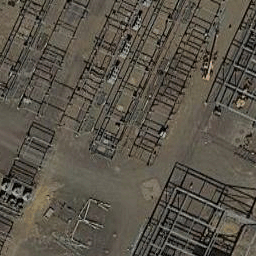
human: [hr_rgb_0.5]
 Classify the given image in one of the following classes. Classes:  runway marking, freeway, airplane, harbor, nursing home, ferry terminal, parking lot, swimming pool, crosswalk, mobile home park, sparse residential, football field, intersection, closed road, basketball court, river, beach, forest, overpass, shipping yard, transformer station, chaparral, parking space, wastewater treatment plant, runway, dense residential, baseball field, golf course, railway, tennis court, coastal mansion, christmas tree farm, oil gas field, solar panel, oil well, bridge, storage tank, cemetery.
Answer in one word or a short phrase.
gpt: transformer station